Field crop: maize
Growth stage: 1
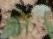
Species: datura